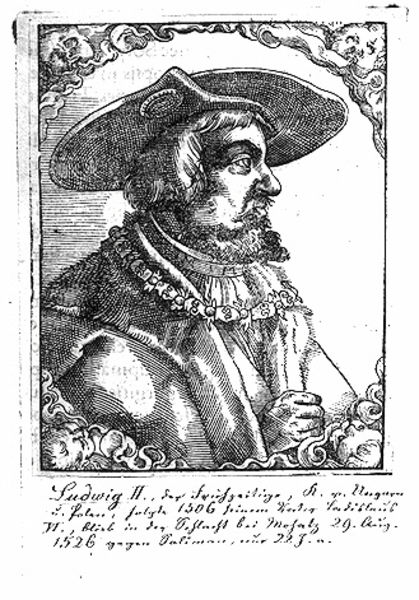
Titel: Bildnis des Königs Ludwig II. von Böhmen und Ungarn
Künstler: Tobias Stimmer
Institution: (Seriendruck)
Schlagwörter: hand, mann, schatten, umhang, weiß, wolken, finger, frisur, grau, haar, hut, mund, nase, profil, schwarz, stirn, zeichnung, blick, bart, kappe, mütze, augen, kragen, rahmen, bildnis, portrait, porträt, feld, ferne, wind, auge, gewand, haare, mantel, augenbrauen, brosche, locken, rechts, engel, schrift, kette, grafik, rand, kaiser, könig, brauen, deutsch, krempe, druck, druckgrafik, radierung, stich, seite, schwarzweiß, text, faust, beschriftung, braue, karte, barett, mittelalter, adelig, nas, putten, kupferstich, putti, blasen, ludwig, federzeichnung, ludwig ii, ludwig ii., dürerzeit, nad, haaer, 1526, 1506, 16 jahrhundert, bradierung, kettze